Question: I don't know why, but after I move all my files to the server and run it. There seems to be an error with the javascript.. It's adding an extra '</br>' as you can see on the image below. Reason is why and how do I fix it?

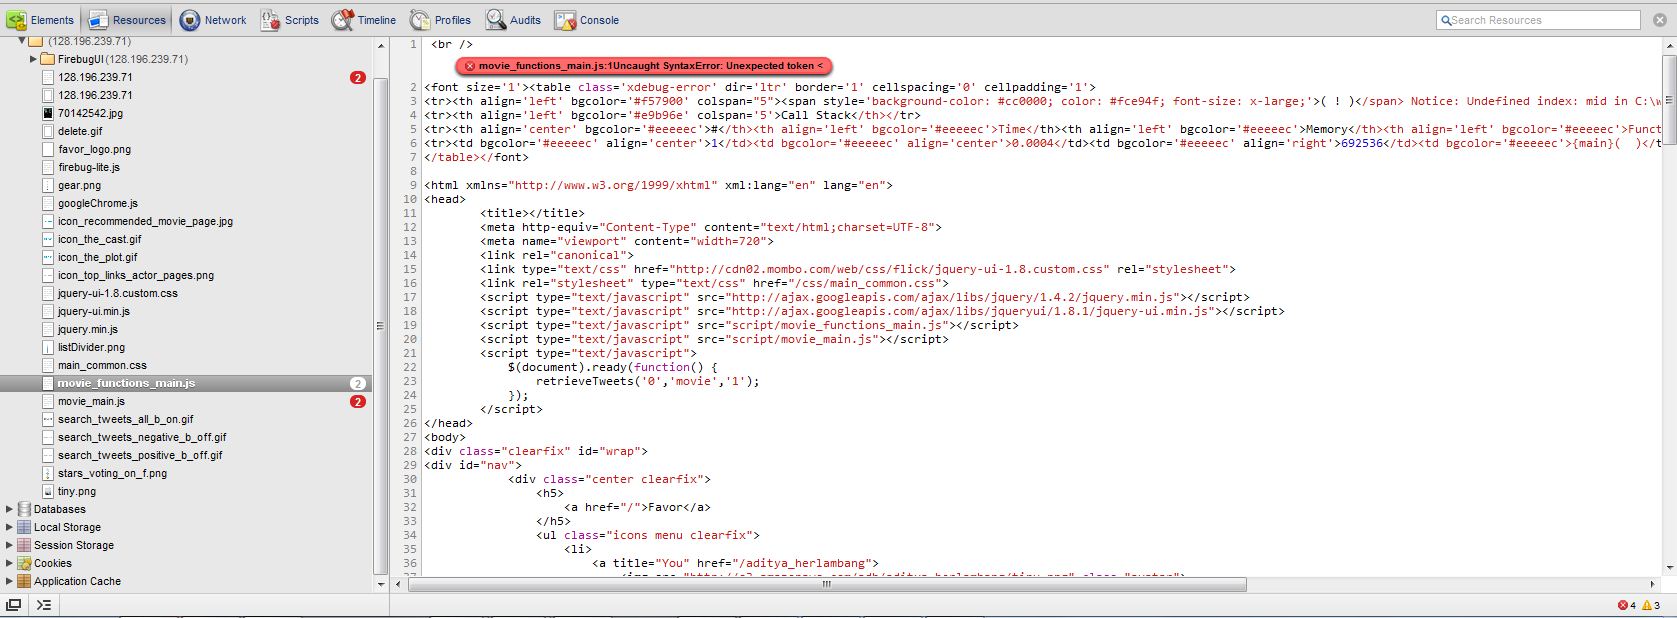
Answer: According to the screenshot your '.js' file contains HTML. That cannot work...
If it works on your local server, ask your server administrator for help.